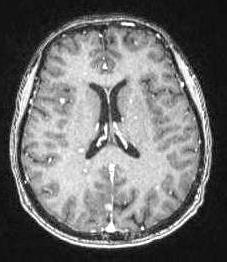
Label: notumor